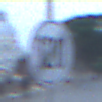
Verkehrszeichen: EndeGeschwindigkeit120
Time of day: Dawn
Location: Outdoor (Urban)
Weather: Clear
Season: NotSpecified
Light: Natural